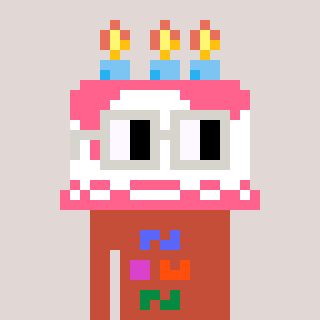
a pixel art character with square light gray glasses, a cake-shaped head and a rust-colored body on a warm background